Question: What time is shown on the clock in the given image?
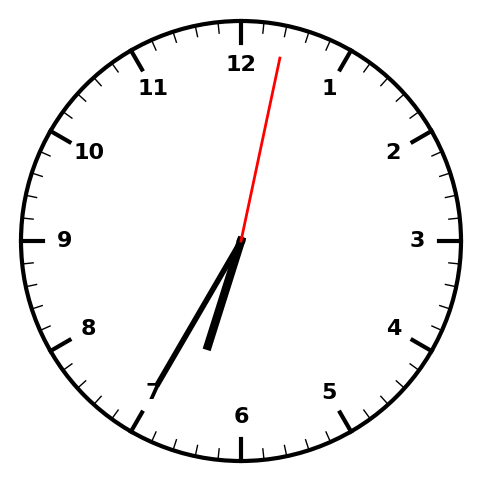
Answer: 06:35:02